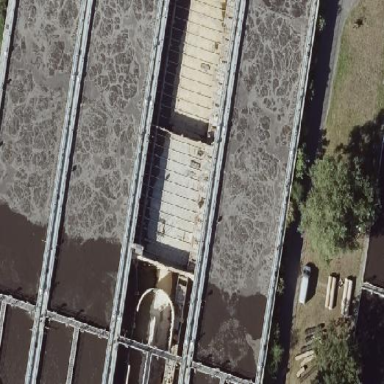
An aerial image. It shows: Image of wastewater.